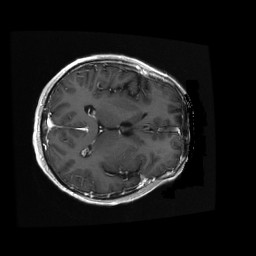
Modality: T1w
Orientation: axial
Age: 56
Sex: male
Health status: ill